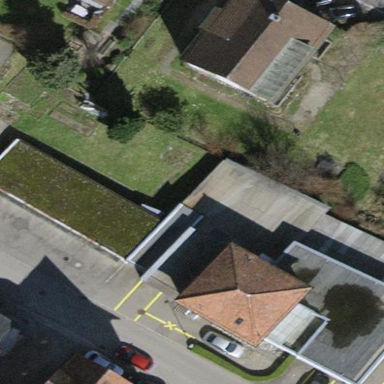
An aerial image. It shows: Garage.